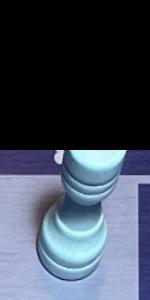
Label: Rook_White